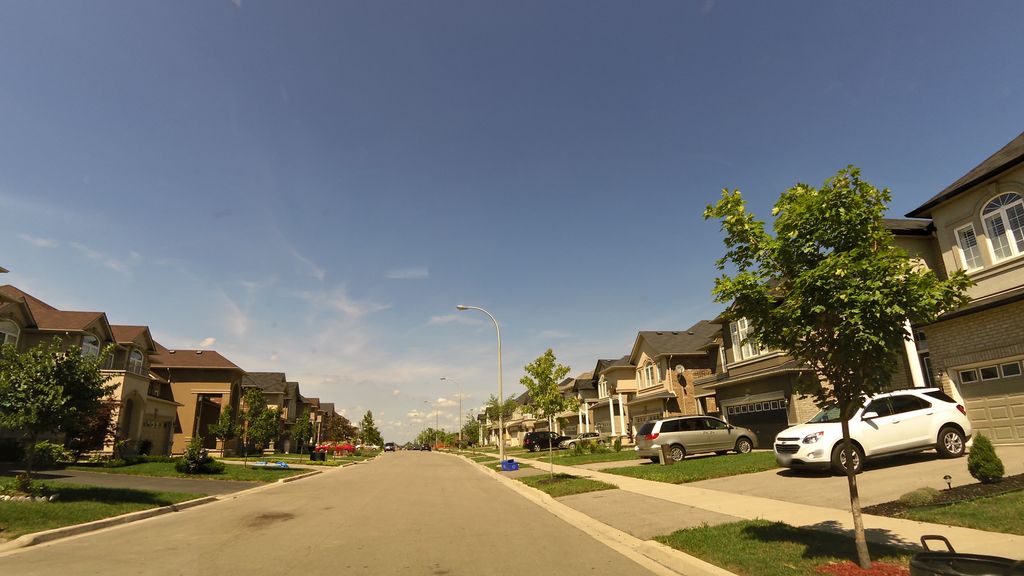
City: hamilton